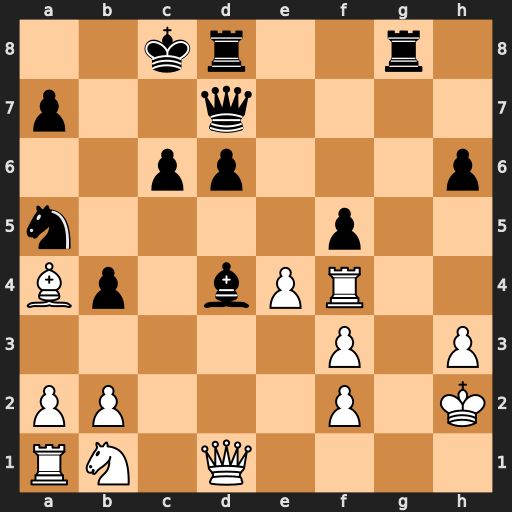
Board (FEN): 2kr2r1/p2q4/2pp3p/n4p2/Bp1bPR2/5P1P/PP3P1K/RN1Q4
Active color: w
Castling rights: -
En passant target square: -
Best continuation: Qxd4